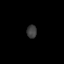
Tissue: prostate
Cell type: Endothelial cells
Senescence score: 0.7052
Nuclear area (px): 126
Mean DAPI intensity: 61.635